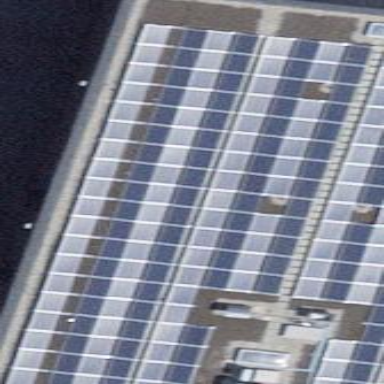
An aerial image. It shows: Solar photovoltaic panel generator.